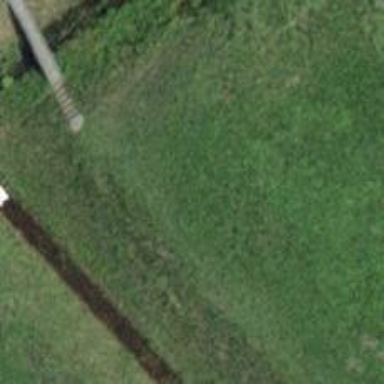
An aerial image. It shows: Path covered in grass.